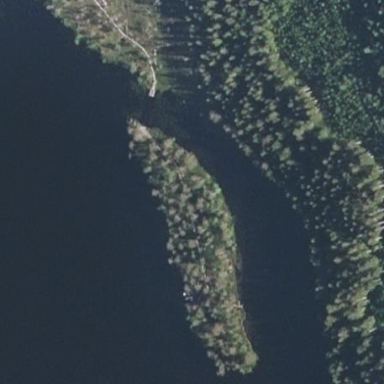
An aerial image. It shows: Evergreen needle-leaved forest located on islet.